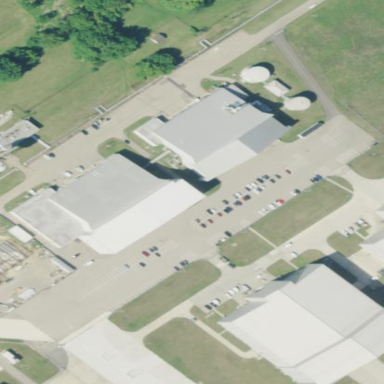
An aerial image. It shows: Hangar building located at airport.